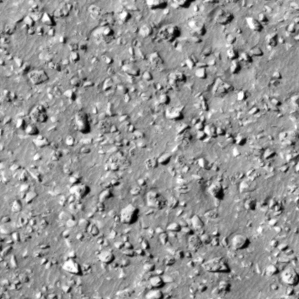
Label: non_frost